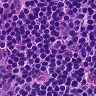
Metastatic tissue present: no